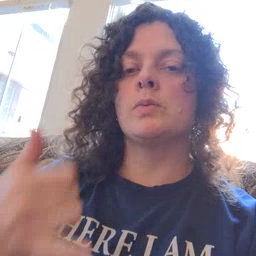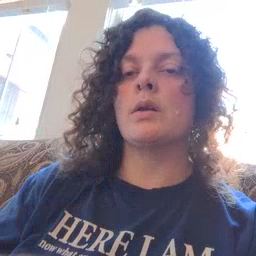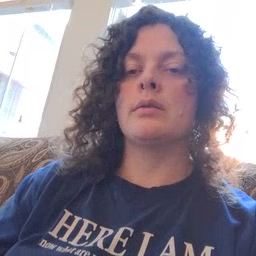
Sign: toy